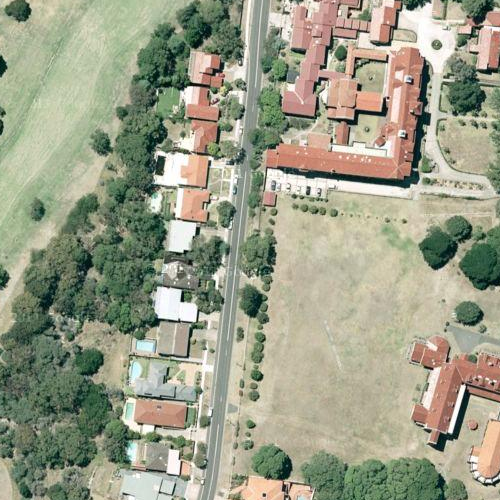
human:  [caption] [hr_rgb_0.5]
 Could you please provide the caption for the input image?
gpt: Some green bushes and curved paths on the meadow .

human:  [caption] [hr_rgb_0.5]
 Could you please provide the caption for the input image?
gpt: There is a piece meadow with some green bushes beside and some curved paths on it .

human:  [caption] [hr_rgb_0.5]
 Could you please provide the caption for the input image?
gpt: A piece of meadow with some bushes beside and some curved paths on it .

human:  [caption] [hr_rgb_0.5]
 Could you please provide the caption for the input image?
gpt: There are some green bushes and curved paths on the meadow .

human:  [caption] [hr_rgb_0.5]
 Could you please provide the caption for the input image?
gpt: A meadow with some bushes beside and some curved paths go through .